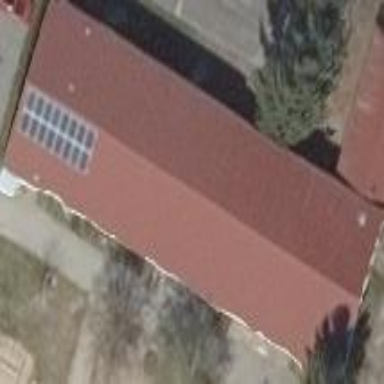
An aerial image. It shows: Kindergarten building.